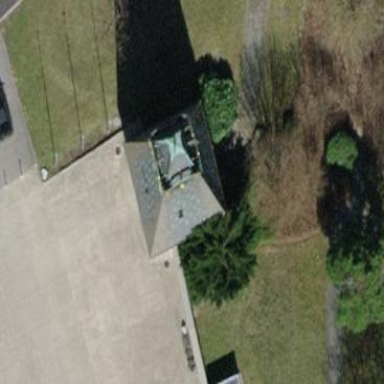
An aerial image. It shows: Building with bell tower which serves as tower structure.